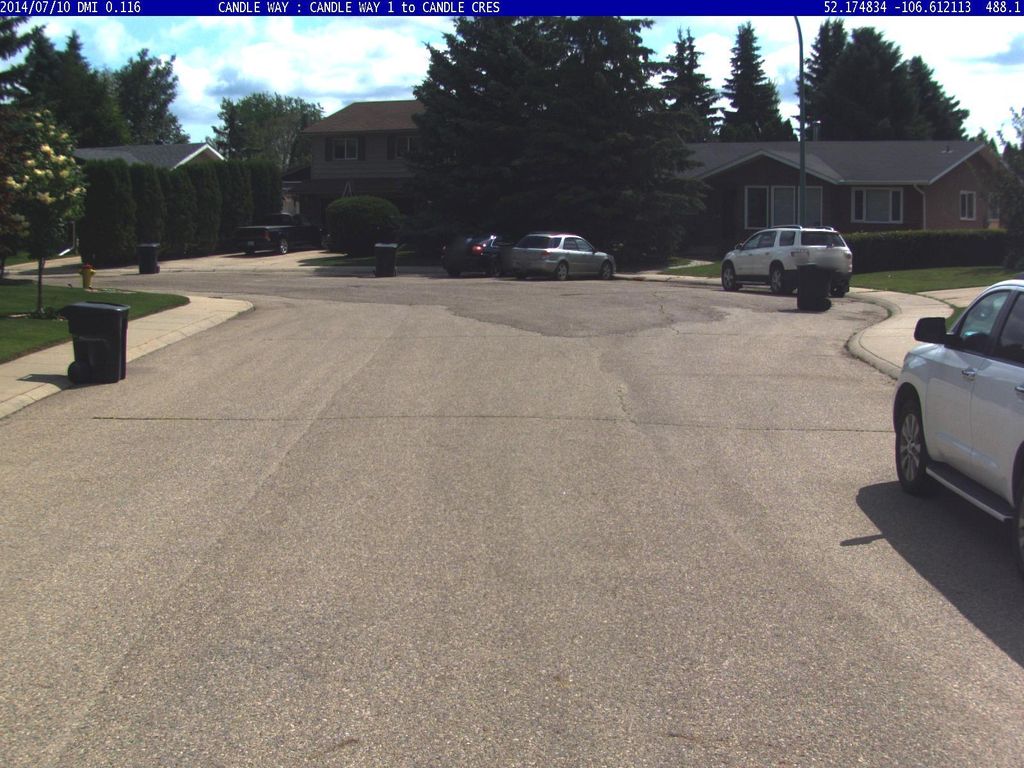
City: saskatoon